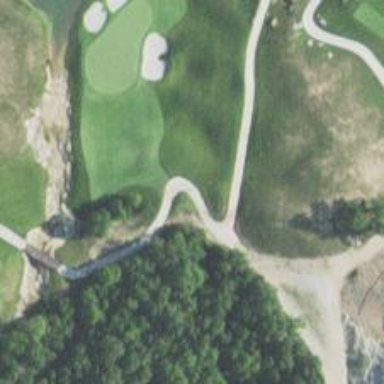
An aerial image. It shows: Footway that resembles golf path.